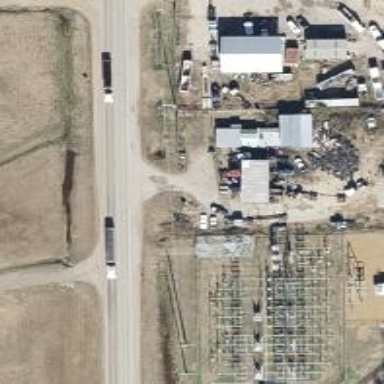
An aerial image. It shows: Substation for switching with surrounding fence.